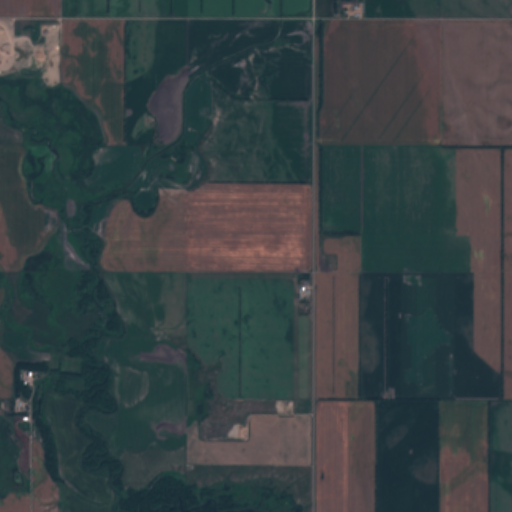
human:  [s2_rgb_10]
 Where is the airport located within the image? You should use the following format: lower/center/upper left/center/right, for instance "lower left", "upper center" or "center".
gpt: The airport is located in the lower center of the image.
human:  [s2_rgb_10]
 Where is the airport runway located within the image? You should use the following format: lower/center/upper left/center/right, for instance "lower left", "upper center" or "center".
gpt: The airport runway is located in the lower center of the image.
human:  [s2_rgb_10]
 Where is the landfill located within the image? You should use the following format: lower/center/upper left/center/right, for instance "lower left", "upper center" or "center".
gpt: The landfill is located in the lower center of the image.
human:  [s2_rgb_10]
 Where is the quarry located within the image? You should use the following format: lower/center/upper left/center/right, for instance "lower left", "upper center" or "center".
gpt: The quarry is located in the lower center of the image.
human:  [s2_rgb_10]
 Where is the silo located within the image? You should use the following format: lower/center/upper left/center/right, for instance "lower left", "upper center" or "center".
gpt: The silo is located in the center of the image.
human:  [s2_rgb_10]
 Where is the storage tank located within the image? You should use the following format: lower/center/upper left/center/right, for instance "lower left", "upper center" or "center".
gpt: The storage tank is located in the center of the image.
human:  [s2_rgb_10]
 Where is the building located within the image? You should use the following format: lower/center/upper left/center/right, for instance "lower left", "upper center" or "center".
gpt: The building is located in the center of the image.
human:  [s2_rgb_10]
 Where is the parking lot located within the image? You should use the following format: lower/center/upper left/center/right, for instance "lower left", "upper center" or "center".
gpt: There is no parking lot in the image.